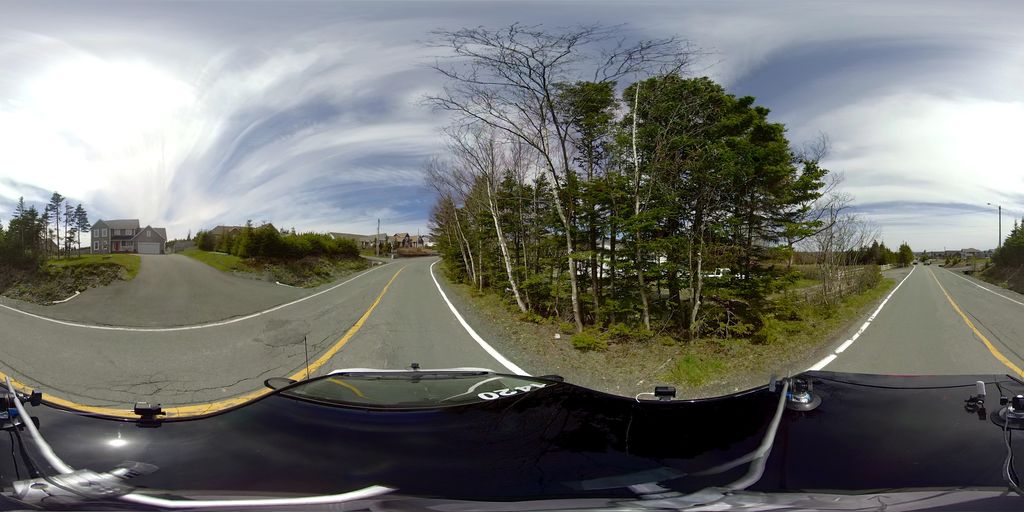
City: st_johns